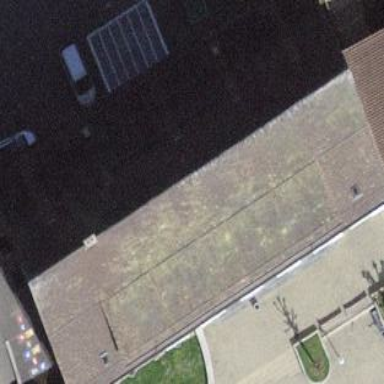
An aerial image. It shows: School building.